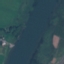
Land use / land cover: River